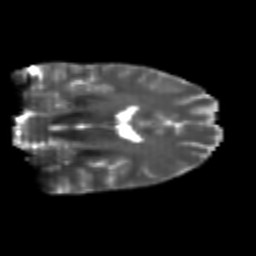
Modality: T2w
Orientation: coronal
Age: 24
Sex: female
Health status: healthy
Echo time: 0.074 s